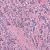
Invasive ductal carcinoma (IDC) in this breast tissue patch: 1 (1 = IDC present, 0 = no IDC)